Interaction volume radius: 10 \u00c5
Interaction volume height: 10 \u00c5
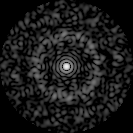
Disorder parameter: 0.8096